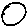
Label: circle